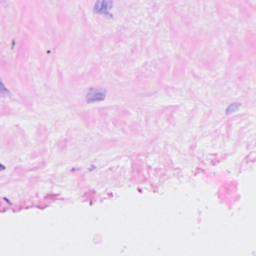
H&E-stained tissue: Breast